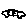
Label: car